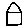
Label: house